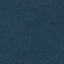
Label: Forest